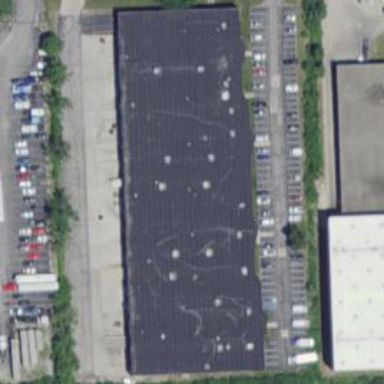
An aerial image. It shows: Warehouse building.